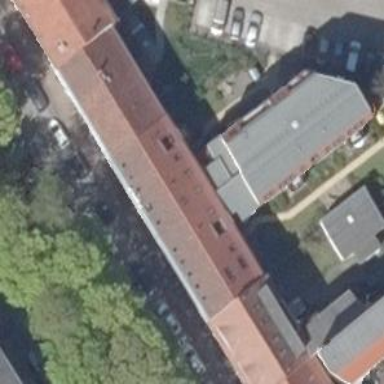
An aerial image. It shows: Residential building with gabled roof made of red roof tiles. The architecture style of the building is baroque and it has historic significance. The roof is oriented along the building.